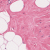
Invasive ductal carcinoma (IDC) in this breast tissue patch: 0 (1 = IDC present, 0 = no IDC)